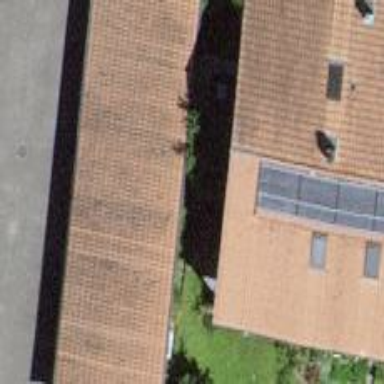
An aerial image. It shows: View of roof of building.